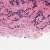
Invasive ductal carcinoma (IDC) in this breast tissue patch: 0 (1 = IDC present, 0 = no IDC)